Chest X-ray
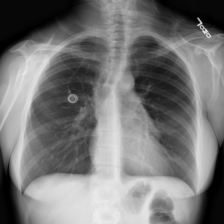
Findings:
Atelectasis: negative
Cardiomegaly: negative
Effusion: negative
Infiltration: negative
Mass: negative
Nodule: negative
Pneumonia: negative
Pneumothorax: negative
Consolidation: negative
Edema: negative
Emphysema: negative
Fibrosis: negative
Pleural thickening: negative
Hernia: negative